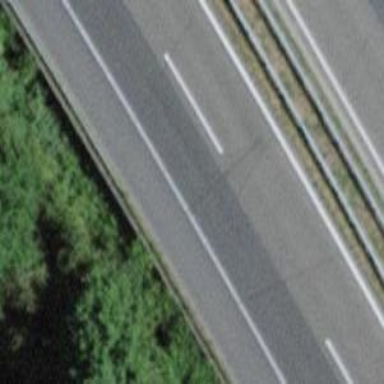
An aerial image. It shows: Asphalt motorway.